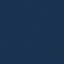
Land use / land cover: SeaLake